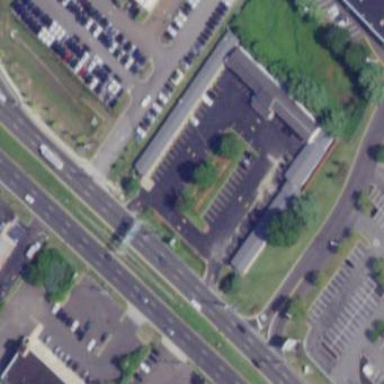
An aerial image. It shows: Motel building.